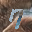
Label: 7